八年级 · 变换几何
如图, $\triangle A B C$ 与 $\triangle A^{\prime} B^{\prime} C^{\prime}$ 关于直线对称, 则 $\angle B$ 的度数为

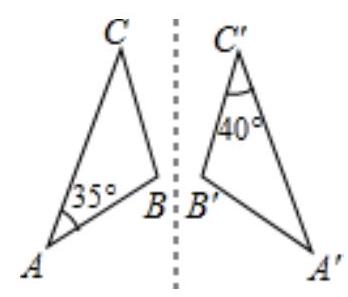
答案: $105^{\circ}$